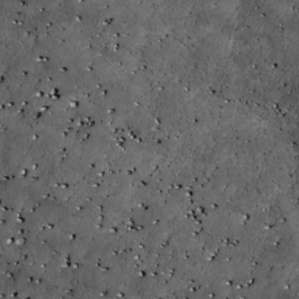
Label: non_frost